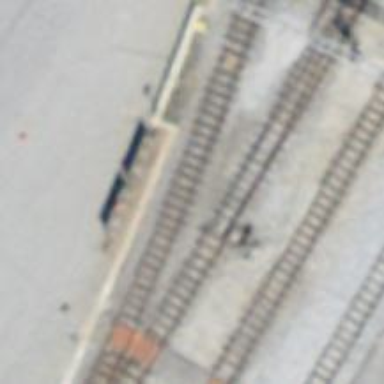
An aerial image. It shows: Narrow-gauge railway siding with electrified contact line. The siding has one track.